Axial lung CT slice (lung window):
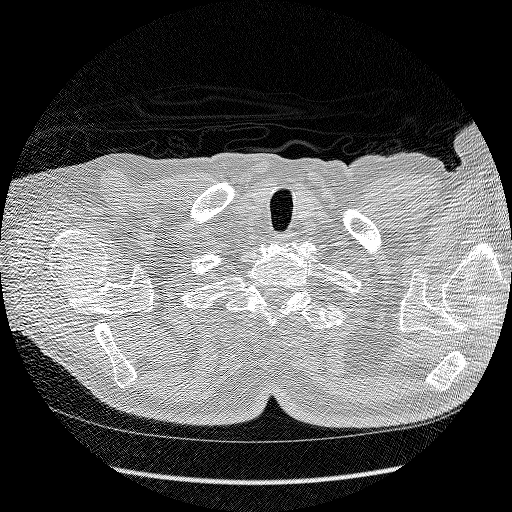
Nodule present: no